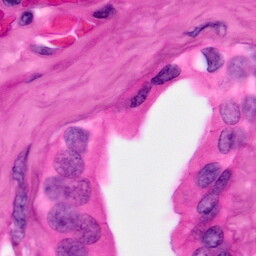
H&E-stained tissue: Pancreatic